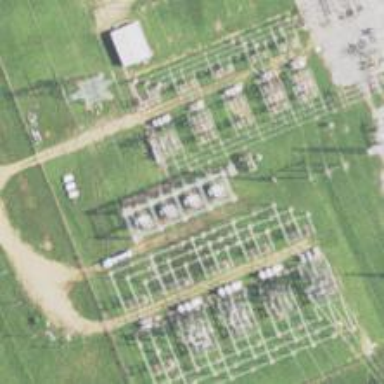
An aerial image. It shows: Switch used for power control.